高一 · 立体几何学
如图所示, $P$ 为矩形 $A B C D$ 所在平面外一点, 矩形对角线的交点为 $O, M$ 为 $P B$ 的中点, 给出五个结论: (1) $O M / / P D$; (2) $O M / /$ 平面 $P C D$; (3) $O M / /$ 平面 $P D A$; (4) $O M / /$平面 $P B A$; (5) $O M / /$ 平面 $P B C$. 其中正确的个数是 $($ )

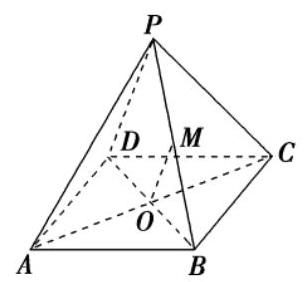
1
B. 2
C. 3
D. 4
答案: C
解析: 【分析】

根据中位线判断(1), 结合线面平行的判定定理判断(2)(3), 由图像判断(4)(5).

【详解】

由于 $M$ 是 $P B$ 中点, $O$ 是 $B D$ 中点, 所以 $O M / / P D$, 所以(1正确.

由于 $O M / / P D, O M \not \subset$ 平面 $P C D, P D \subset$ 平面 $P C D$, 所以 $O M / /$ 平面 $P C D$. 所以(2)
正确.

由于 $O M / / P D, O M \not \subset$ 平面 $P D A, P D \subset$ 平面 $P D A$, 所以 $O M / /$ 平面 $P D A$. 所以(3)正确.

根据图像可知, $O M$ 和平面 $P B A$ 、平面 $P B C$ 相交, 故(4)(5)错误.

综上所述, 正确的个数为 3 个.

故选: C

【点睛】

本小题主要考查线面平行的判定定理, 考查线线平行的证明, 属于基础题.